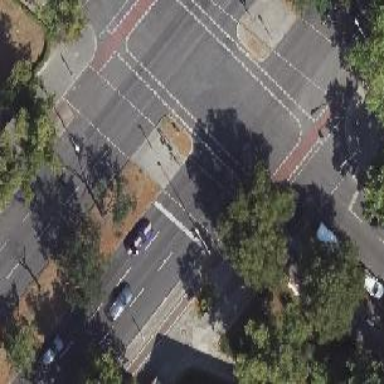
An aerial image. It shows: Road with traffic signals.